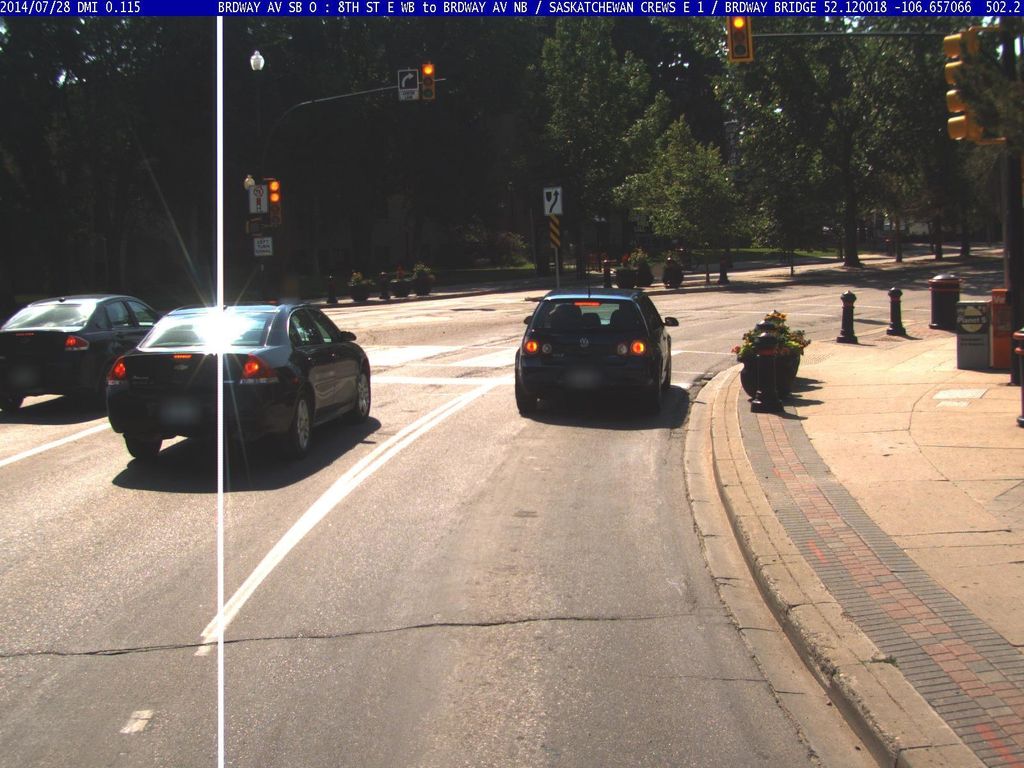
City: saskatoon